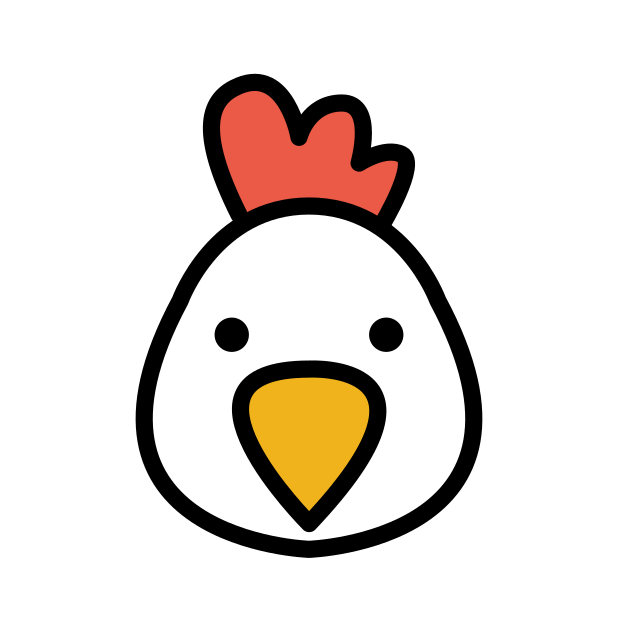
chicken